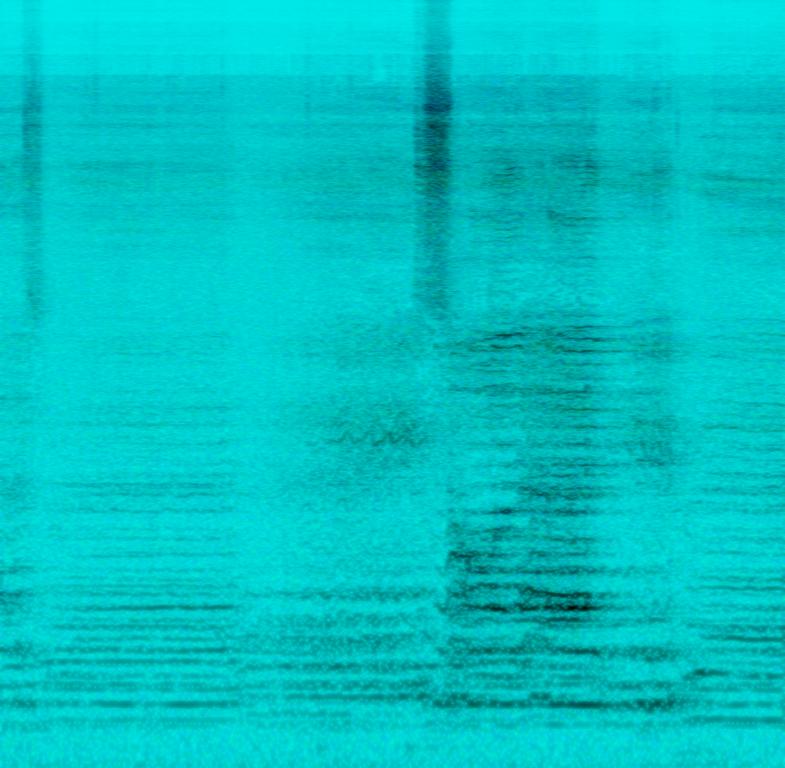
This audio contains a female choir singing a melody in harmony and acapella. Rising and falling in dynamics. This song may be playing live as a performance.